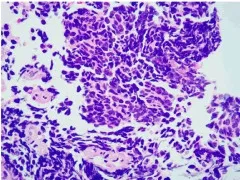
Immunohistochemical results (400x). Hematoxylin, and ,eosin-stained section result.
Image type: pathology (immunostaining)